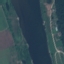
Label: River